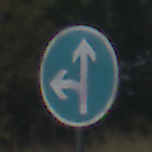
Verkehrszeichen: VorgeschriebeneFahrtrichtungGeradeausOderLinks
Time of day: Midday
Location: Outdoor (Nature)
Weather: Clear
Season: NotSpecified
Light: Natural